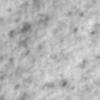
Label: no_change